Question:  How much storage do images use?
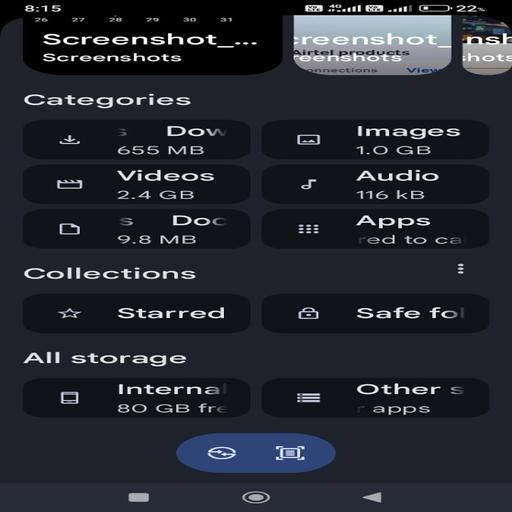
Answer: 1.0 GB